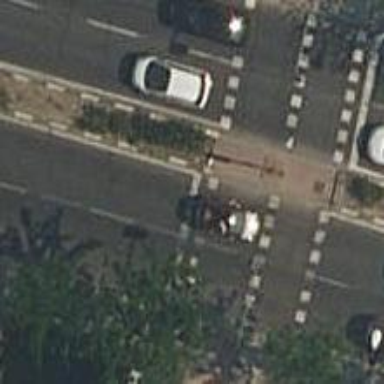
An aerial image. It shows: Road with traffic signals controlling the flow of traffic.